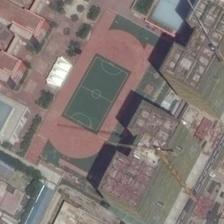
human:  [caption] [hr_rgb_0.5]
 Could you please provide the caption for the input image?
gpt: a playground with a white podium is in use while some high-rise buildings aside are under construction .

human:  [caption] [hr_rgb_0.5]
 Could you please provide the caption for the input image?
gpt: many buildings and several green trees are around a playground .

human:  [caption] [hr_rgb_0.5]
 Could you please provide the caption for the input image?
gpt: a playground is surrounded by many buildings .

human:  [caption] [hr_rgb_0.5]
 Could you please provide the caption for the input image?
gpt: a playground is surrounded by many large buildings .

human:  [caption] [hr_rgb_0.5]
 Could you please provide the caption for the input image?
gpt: a playground is surrounded by many large buildings .